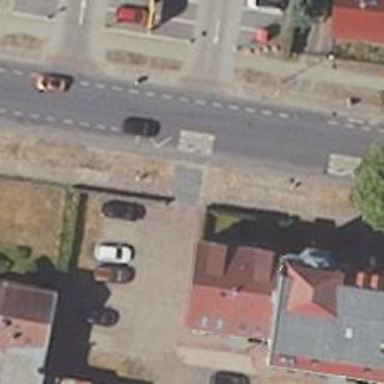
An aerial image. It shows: Sidewalk.